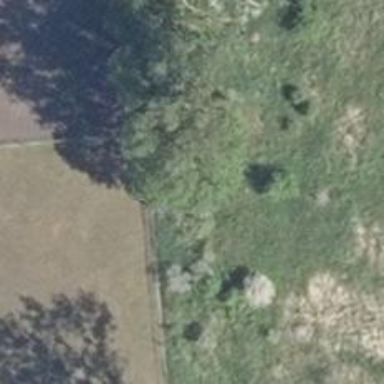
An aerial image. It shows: Row of trees in natural setting.